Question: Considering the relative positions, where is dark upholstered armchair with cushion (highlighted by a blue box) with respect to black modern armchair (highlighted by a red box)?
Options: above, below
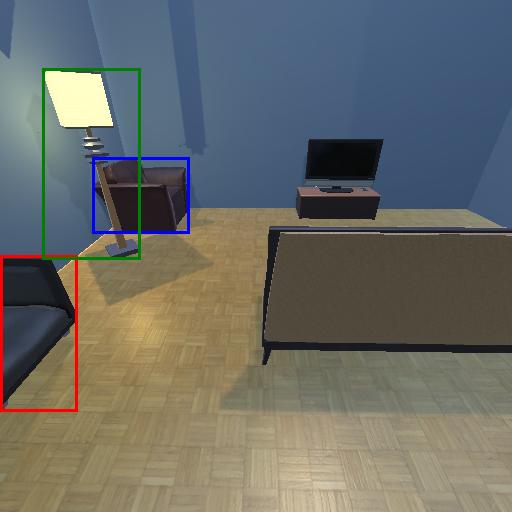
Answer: above